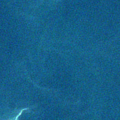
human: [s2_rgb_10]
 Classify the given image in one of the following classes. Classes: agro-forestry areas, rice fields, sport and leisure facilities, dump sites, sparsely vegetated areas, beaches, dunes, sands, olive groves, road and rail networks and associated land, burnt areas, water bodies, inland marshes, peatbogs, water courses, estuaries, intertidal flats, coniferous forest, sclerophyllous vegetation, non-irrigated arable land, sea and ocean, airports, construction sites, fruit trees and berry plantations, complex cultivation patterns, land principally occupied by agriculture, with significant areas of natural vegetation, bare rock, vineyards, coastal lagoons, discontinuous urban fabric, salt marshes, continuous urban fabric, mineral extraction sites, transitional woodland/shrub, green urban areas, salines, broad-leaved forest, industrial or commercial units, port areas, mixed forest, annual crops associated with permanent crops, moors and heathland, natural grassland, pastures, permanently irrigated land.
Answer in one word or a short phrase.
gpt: sea and ocean